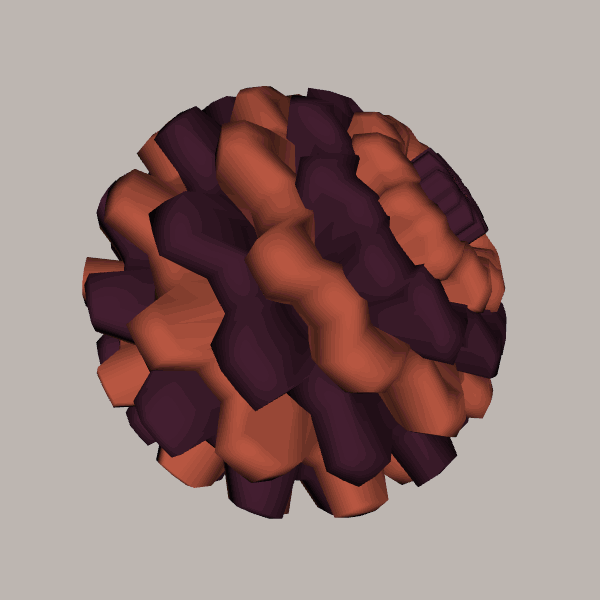
Background: light